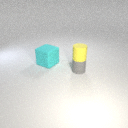
large cyan rubber cube to the left of small gray rubber cylinder